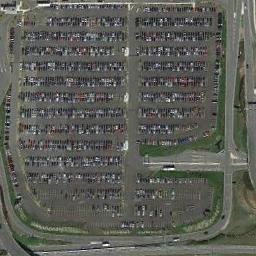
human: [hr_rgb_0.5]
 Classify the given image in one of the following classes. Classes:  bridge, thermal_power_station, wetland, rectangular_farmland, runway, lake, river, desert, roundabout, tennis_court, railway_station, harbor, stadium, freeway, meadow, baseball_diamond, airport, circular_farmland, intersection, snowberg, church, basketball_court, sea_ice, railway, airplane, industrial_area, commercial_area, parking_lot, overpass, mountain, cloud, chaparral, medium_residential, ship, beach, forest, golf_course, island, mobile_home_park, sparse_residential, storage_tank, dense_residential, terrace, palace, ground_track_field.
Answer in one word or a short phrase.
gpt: parking_lot